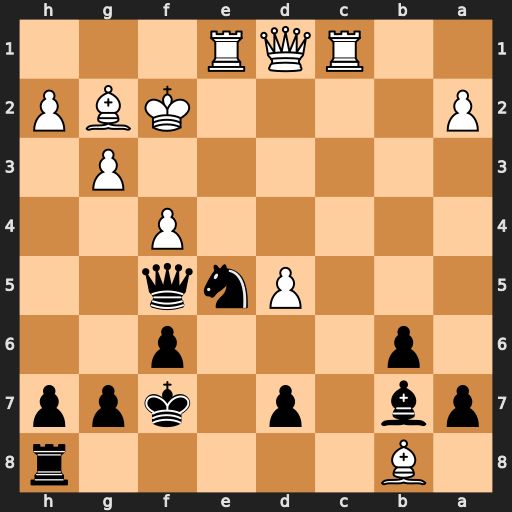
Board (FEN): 1B5r/pb1p1kpp/1p3p2/3Pnq2/5P2/6P1/P4KBP/2RQR3
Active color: b
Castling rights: -
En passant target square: -
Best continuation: Nd3+ Kg1 Nxe1